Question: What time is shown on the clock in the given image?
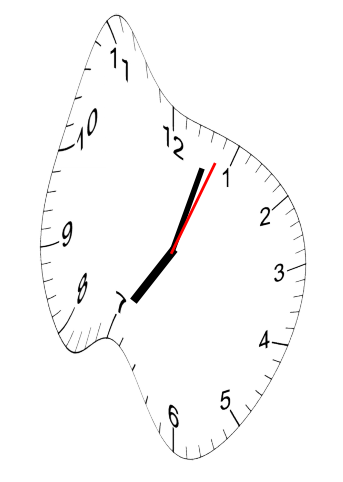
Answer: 07:03:04